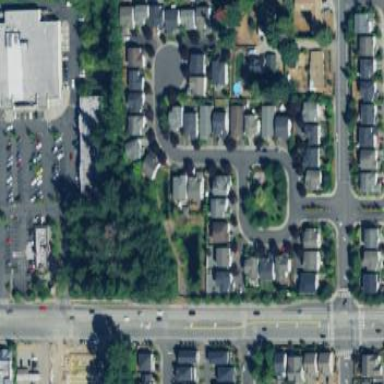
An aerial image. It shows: Residential neighbourhood.